Question: //method 2. to check for prime numbers.
'''
public boolean primecheck(int number)
{
for(int i=2;2*i<number;i++){
if(number % i == 0)
return false;
}
return true;
}
'''
I'm getting the following output for numbers 2 to 20 as below:

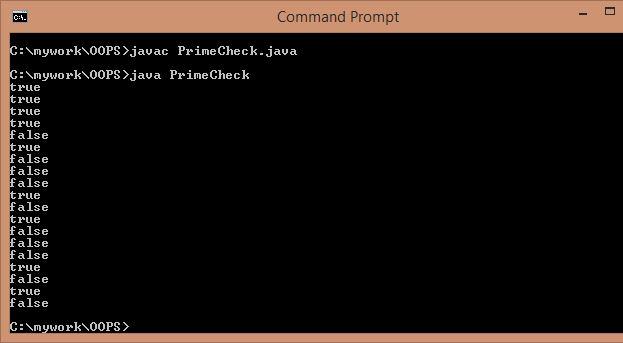
Answer: You need to change the loop termination and prime check conditions.
'''
boolean flag=true;
for(int i=2;i<=n/2;i++)
{
if(n%i==0)
{
flag=false;
break;
}
else
flag=true;
}
if(flag)
{
System.out.println("given number is prime");
}
else
{
System.out.println("given number is not prime");
}
'''